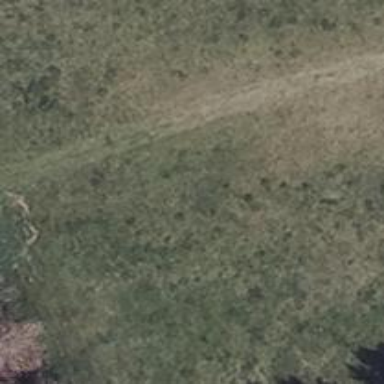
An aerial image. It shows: Grass track with Grade 4 tracktype.